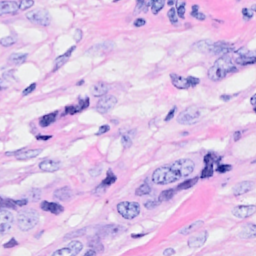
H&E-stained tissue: Breast